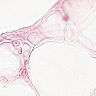
Metastatic tissue present: no